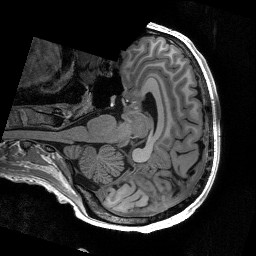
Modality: T1w
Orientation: axial
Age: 28
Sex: male
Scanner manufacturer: siemens
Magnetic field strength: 3 T
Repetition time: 2.53 s
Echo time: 0.00267 s